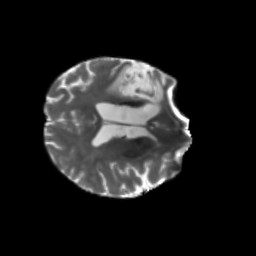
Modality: T2w
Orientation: axial
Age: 64
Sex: female
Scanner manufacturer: siemens
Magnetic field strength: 3 T
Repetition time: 5.25 s
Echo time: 0.08 s